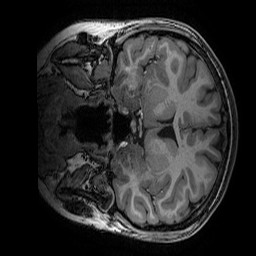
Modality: T1w
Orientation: coronal
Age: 19
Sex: female
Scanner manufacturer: ge
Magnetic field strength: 3 T
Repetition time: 0.007 s
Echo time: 0.00342 s